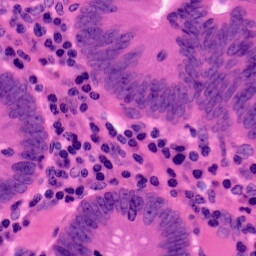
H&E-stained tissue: Colon